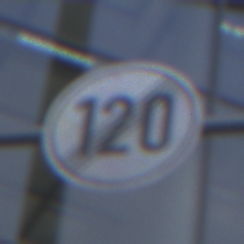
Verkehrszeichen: EndeGeschwindigkeit120
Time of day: SunriseSunset
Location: Outdoor (Urban)
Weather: PartlyCloudy
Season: NotSpecified
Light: Natural